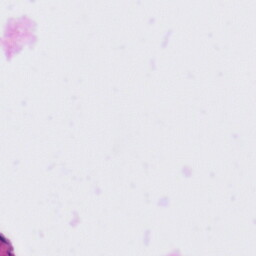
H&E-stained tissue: Tonsil